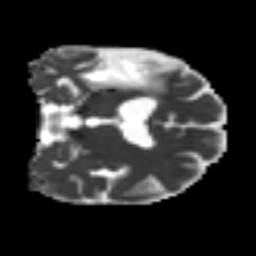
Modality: MD
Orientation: coronal
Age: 65
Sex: male
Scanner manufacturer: siemens
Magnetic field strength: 3 T
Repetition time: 4.987 s
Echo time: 0.0792 s